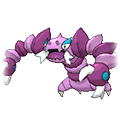
Pok\u00e9mon: drapion